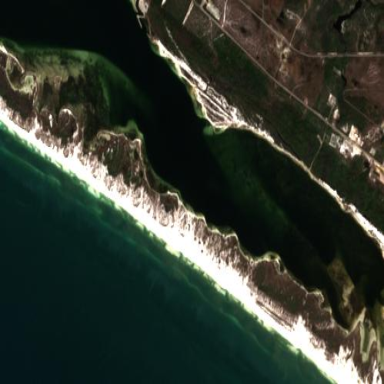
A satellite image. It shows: Beautiful beach with natural surroundings.